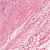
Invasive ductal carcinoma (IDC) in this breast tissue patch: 0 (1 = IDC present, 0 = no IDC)